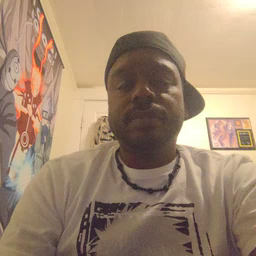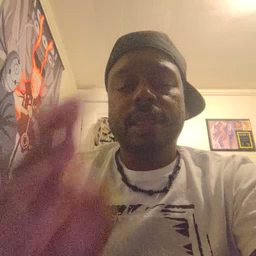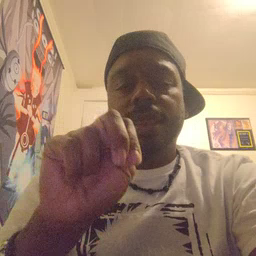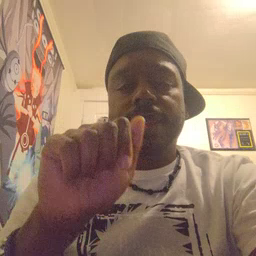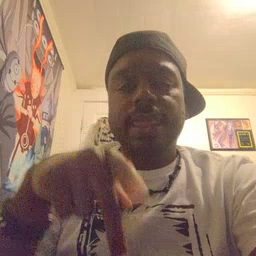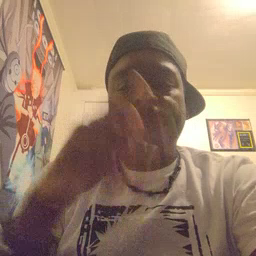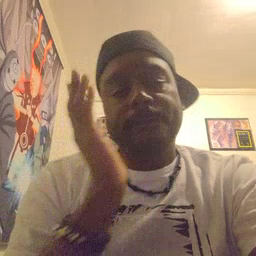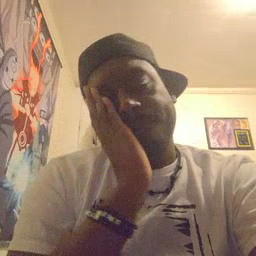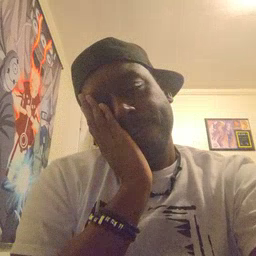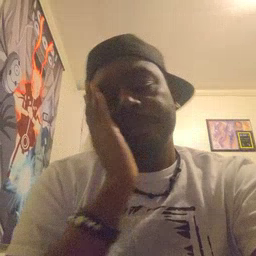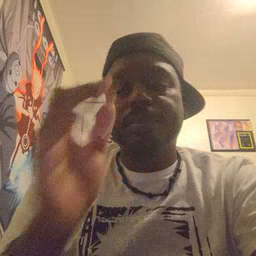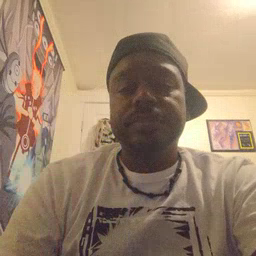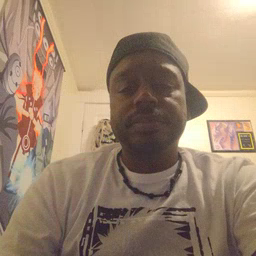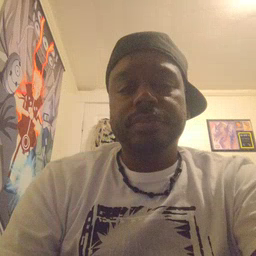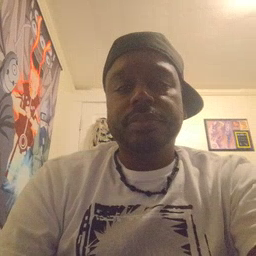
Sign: nap